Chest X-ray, PA view. Patient: 19 years old, sex F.
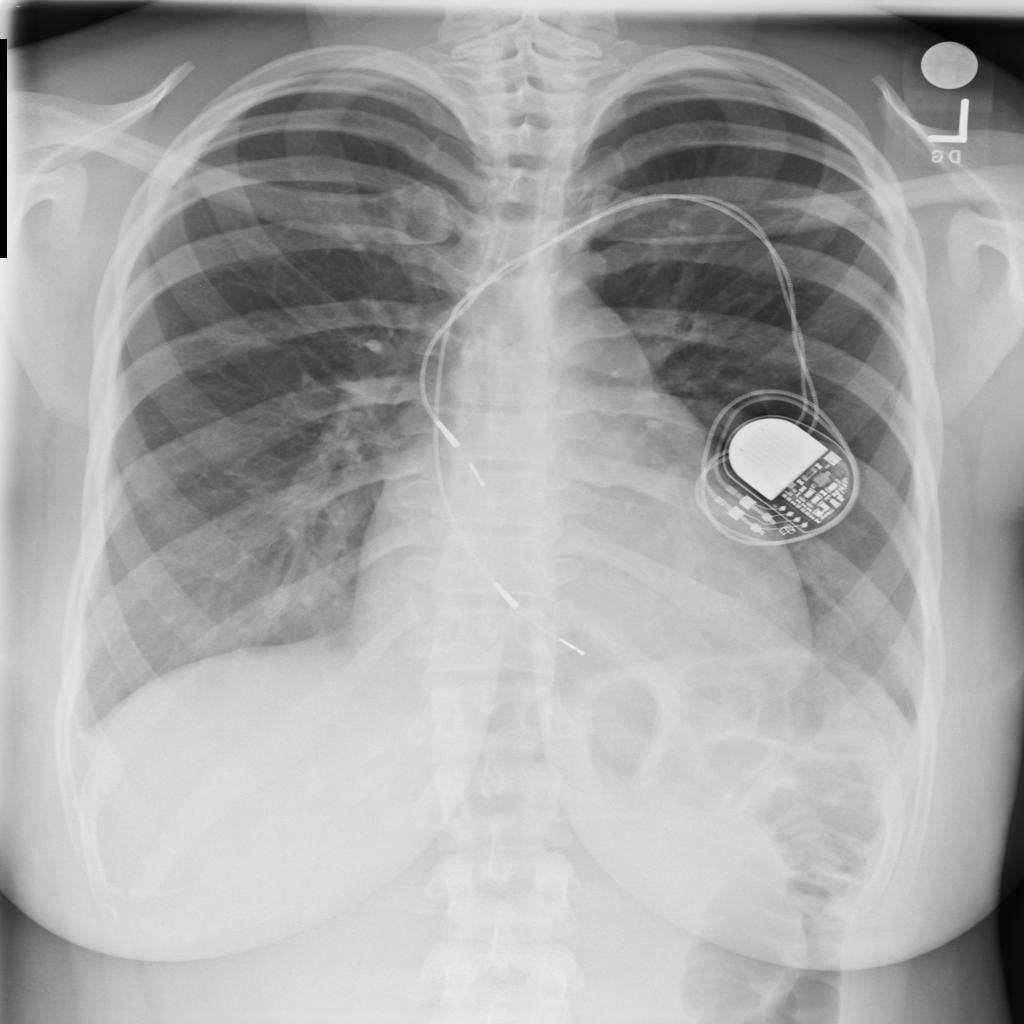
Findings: No Finding